Question: I'm in the process of migrating my images to an Asset Catalog. My app needs to access the Launch Image launch and display it on the screen.
Easy enough, but I have different images for short and tall iPhones, and my iPhone 5 is loading the short launch image when I call '[UIImage imageNamed:@"LaunchImage"]'.
Okay so maybe I can't do this with a Launch Image. I'll try putting some images in a normal Image Set instead.

No dice. Using an iPhone 5, when I call '[UIImage imageNamed:@"Derp"]' OR when I set an image in Interface Builder, I get the 2x (retina) image instead of the R4 (retina 4-inch) image.
Is this feature broken? How to I get the R4 image on my iPhone 5 (iOS 7)?
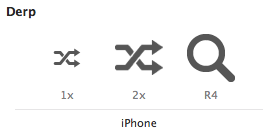
Answer: For the R4 image to be automatically selected by Xcode you have to change the iOS Target to iOS 7.
So even if you use the iOS7 SDK, your project target be iOS 7.